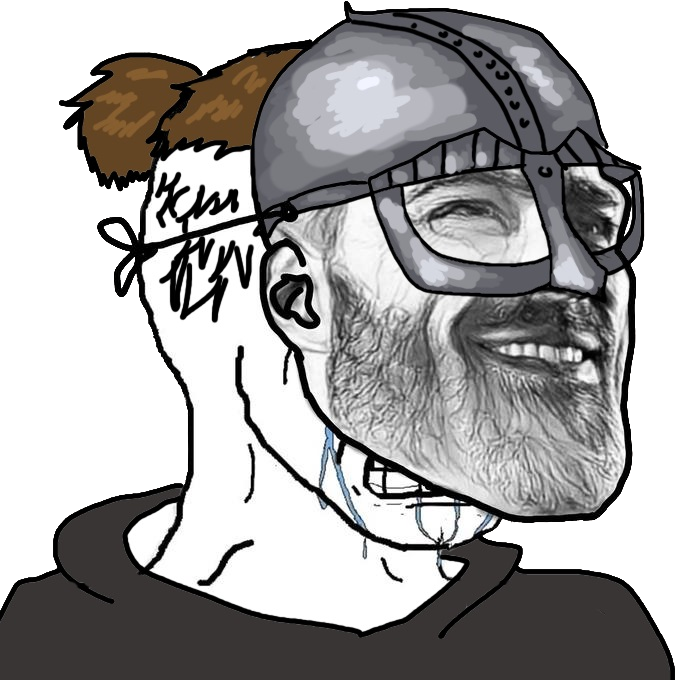
Label: 5_Crying_Wojak